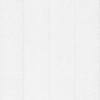
Label: dusty